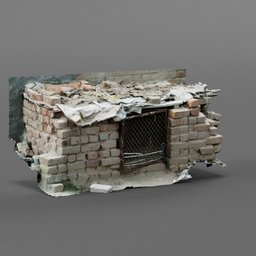
Label: architecture